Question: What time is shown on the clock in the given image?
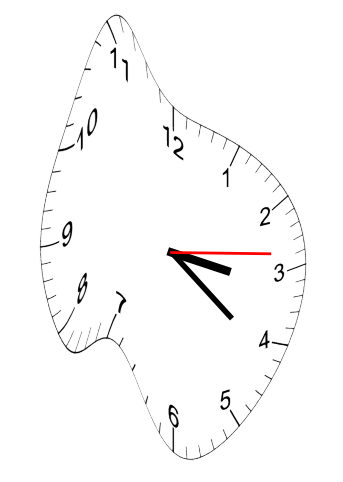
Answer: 03:21:14